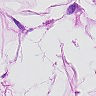
Metastatic tissue present: no